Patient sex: M
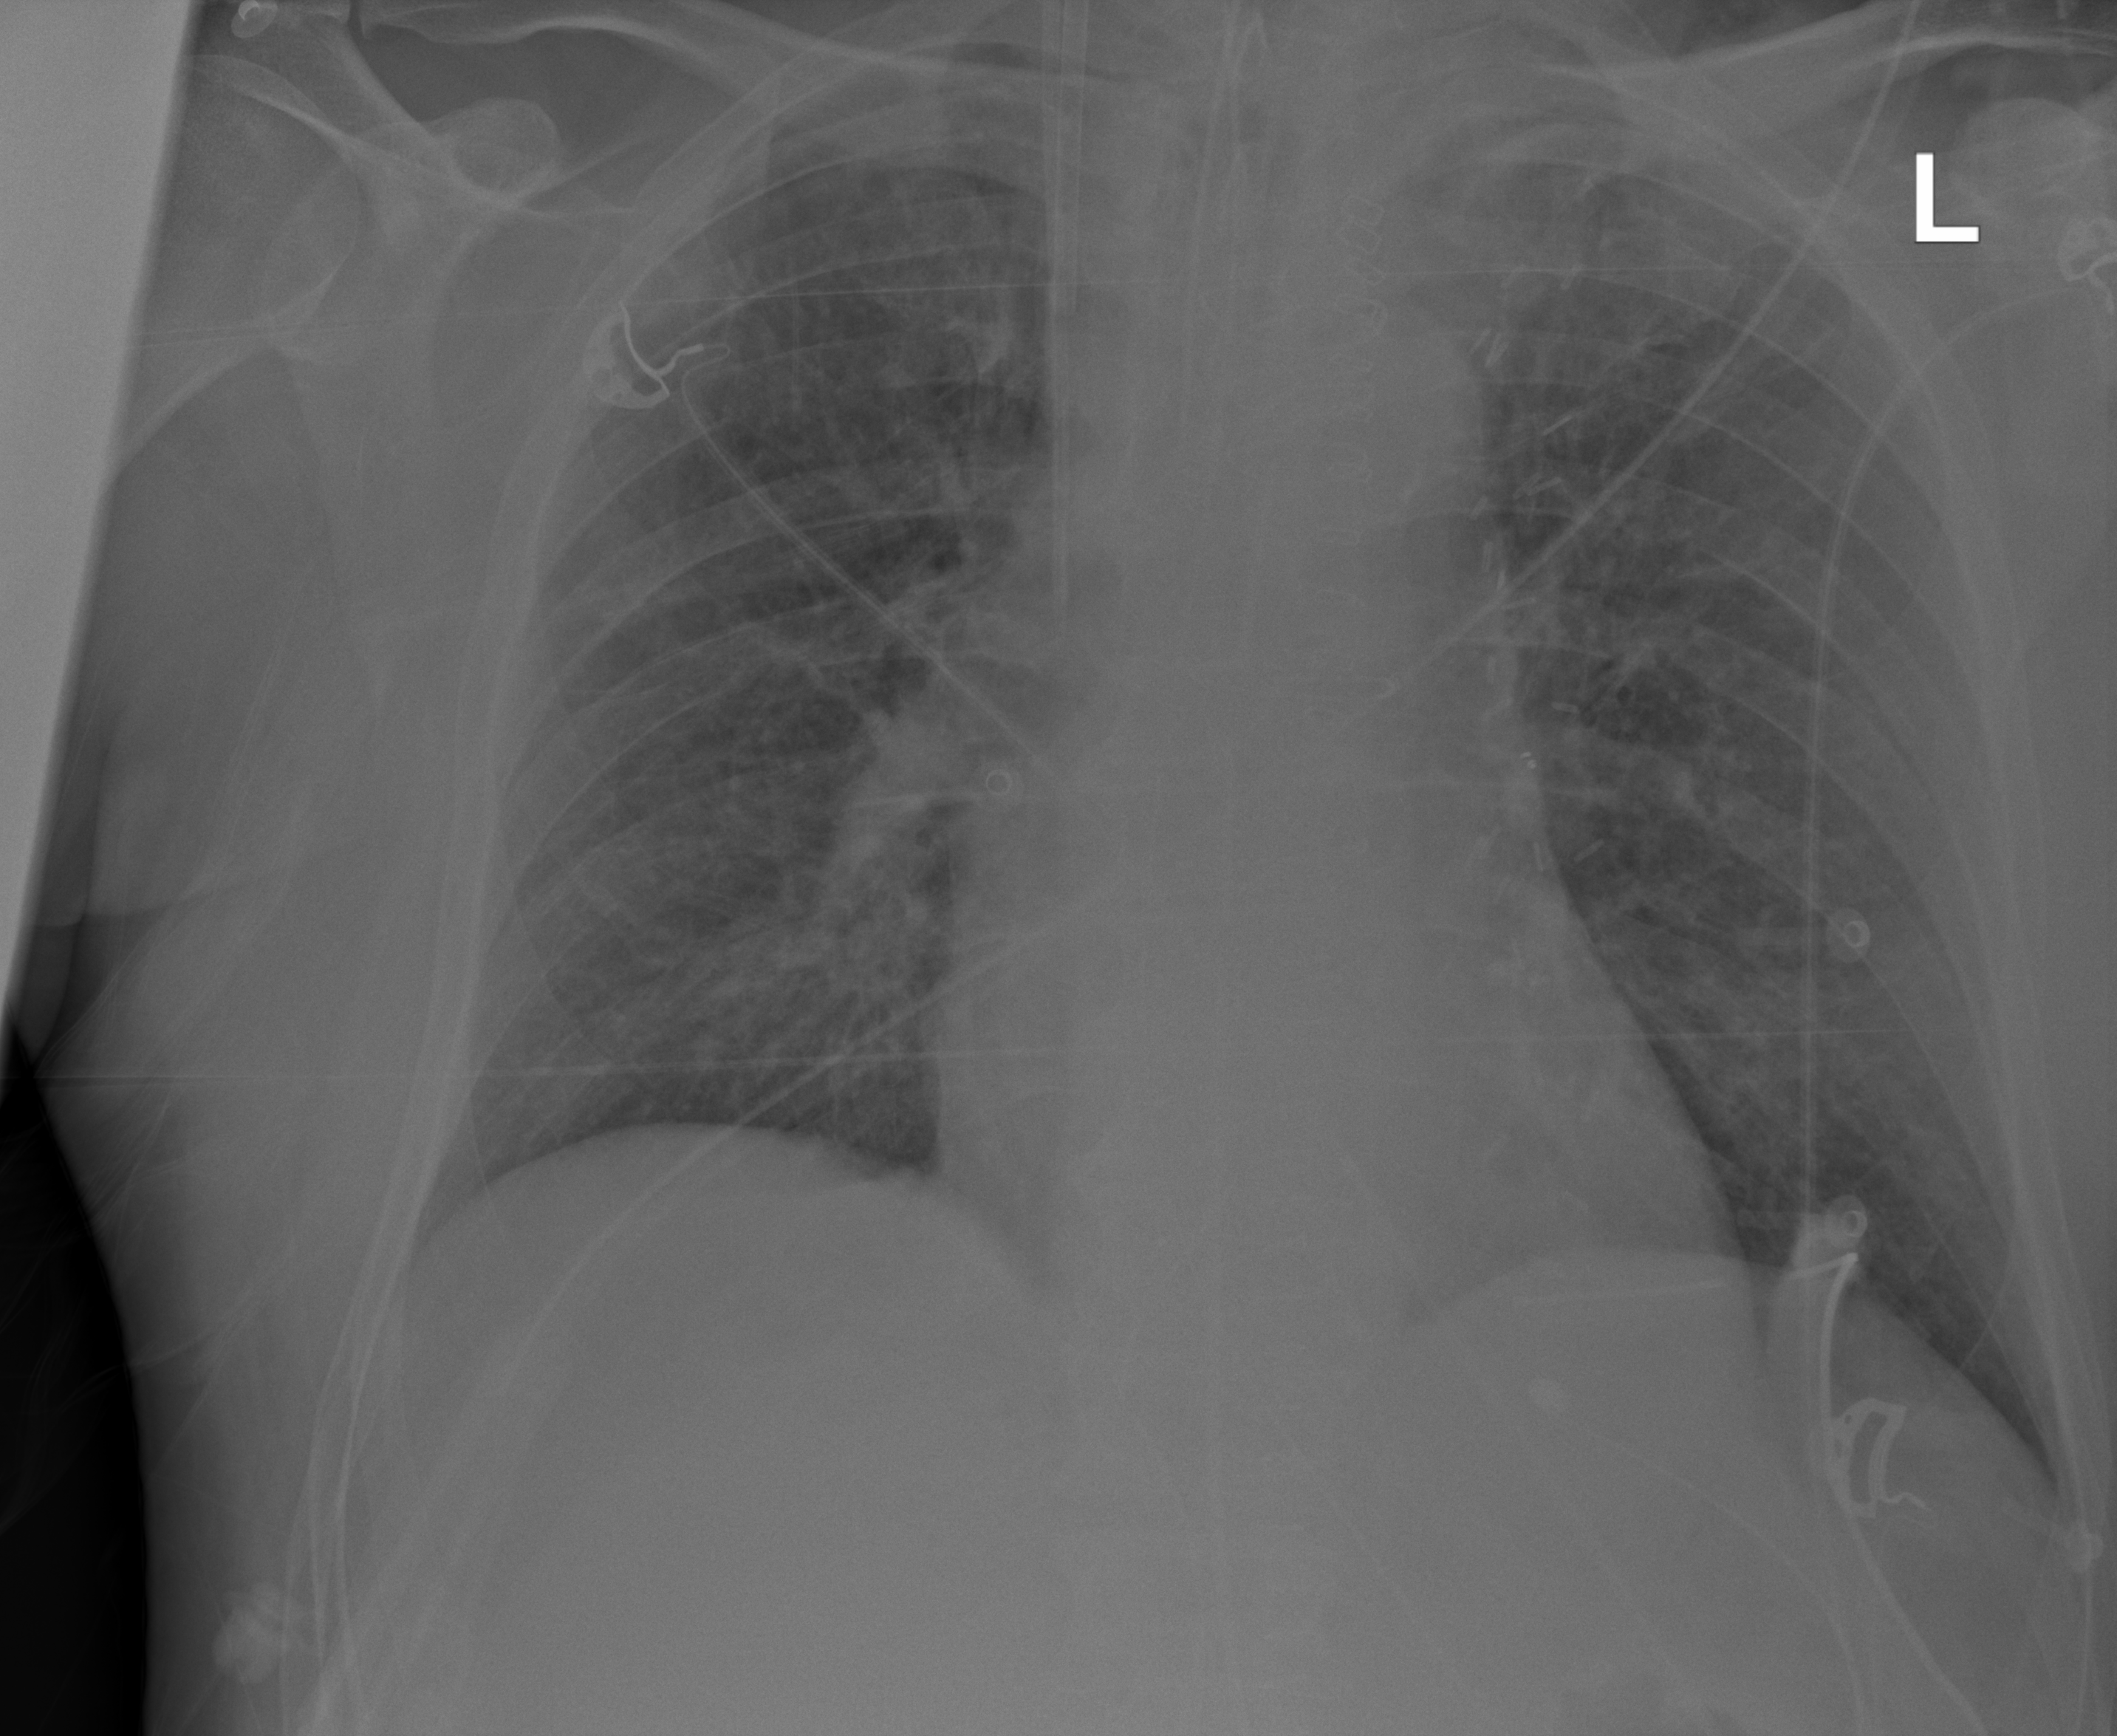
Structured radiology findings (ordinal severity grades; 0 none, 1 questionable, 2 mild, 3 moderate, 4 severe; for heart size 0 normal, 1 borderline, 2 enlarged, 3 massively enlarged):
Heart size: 0
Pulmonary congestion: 1
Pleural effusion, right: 0
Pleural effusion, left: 0
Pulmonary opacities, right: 2
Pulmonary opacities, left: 2
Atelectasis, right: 0
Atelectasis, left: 0